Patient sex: M
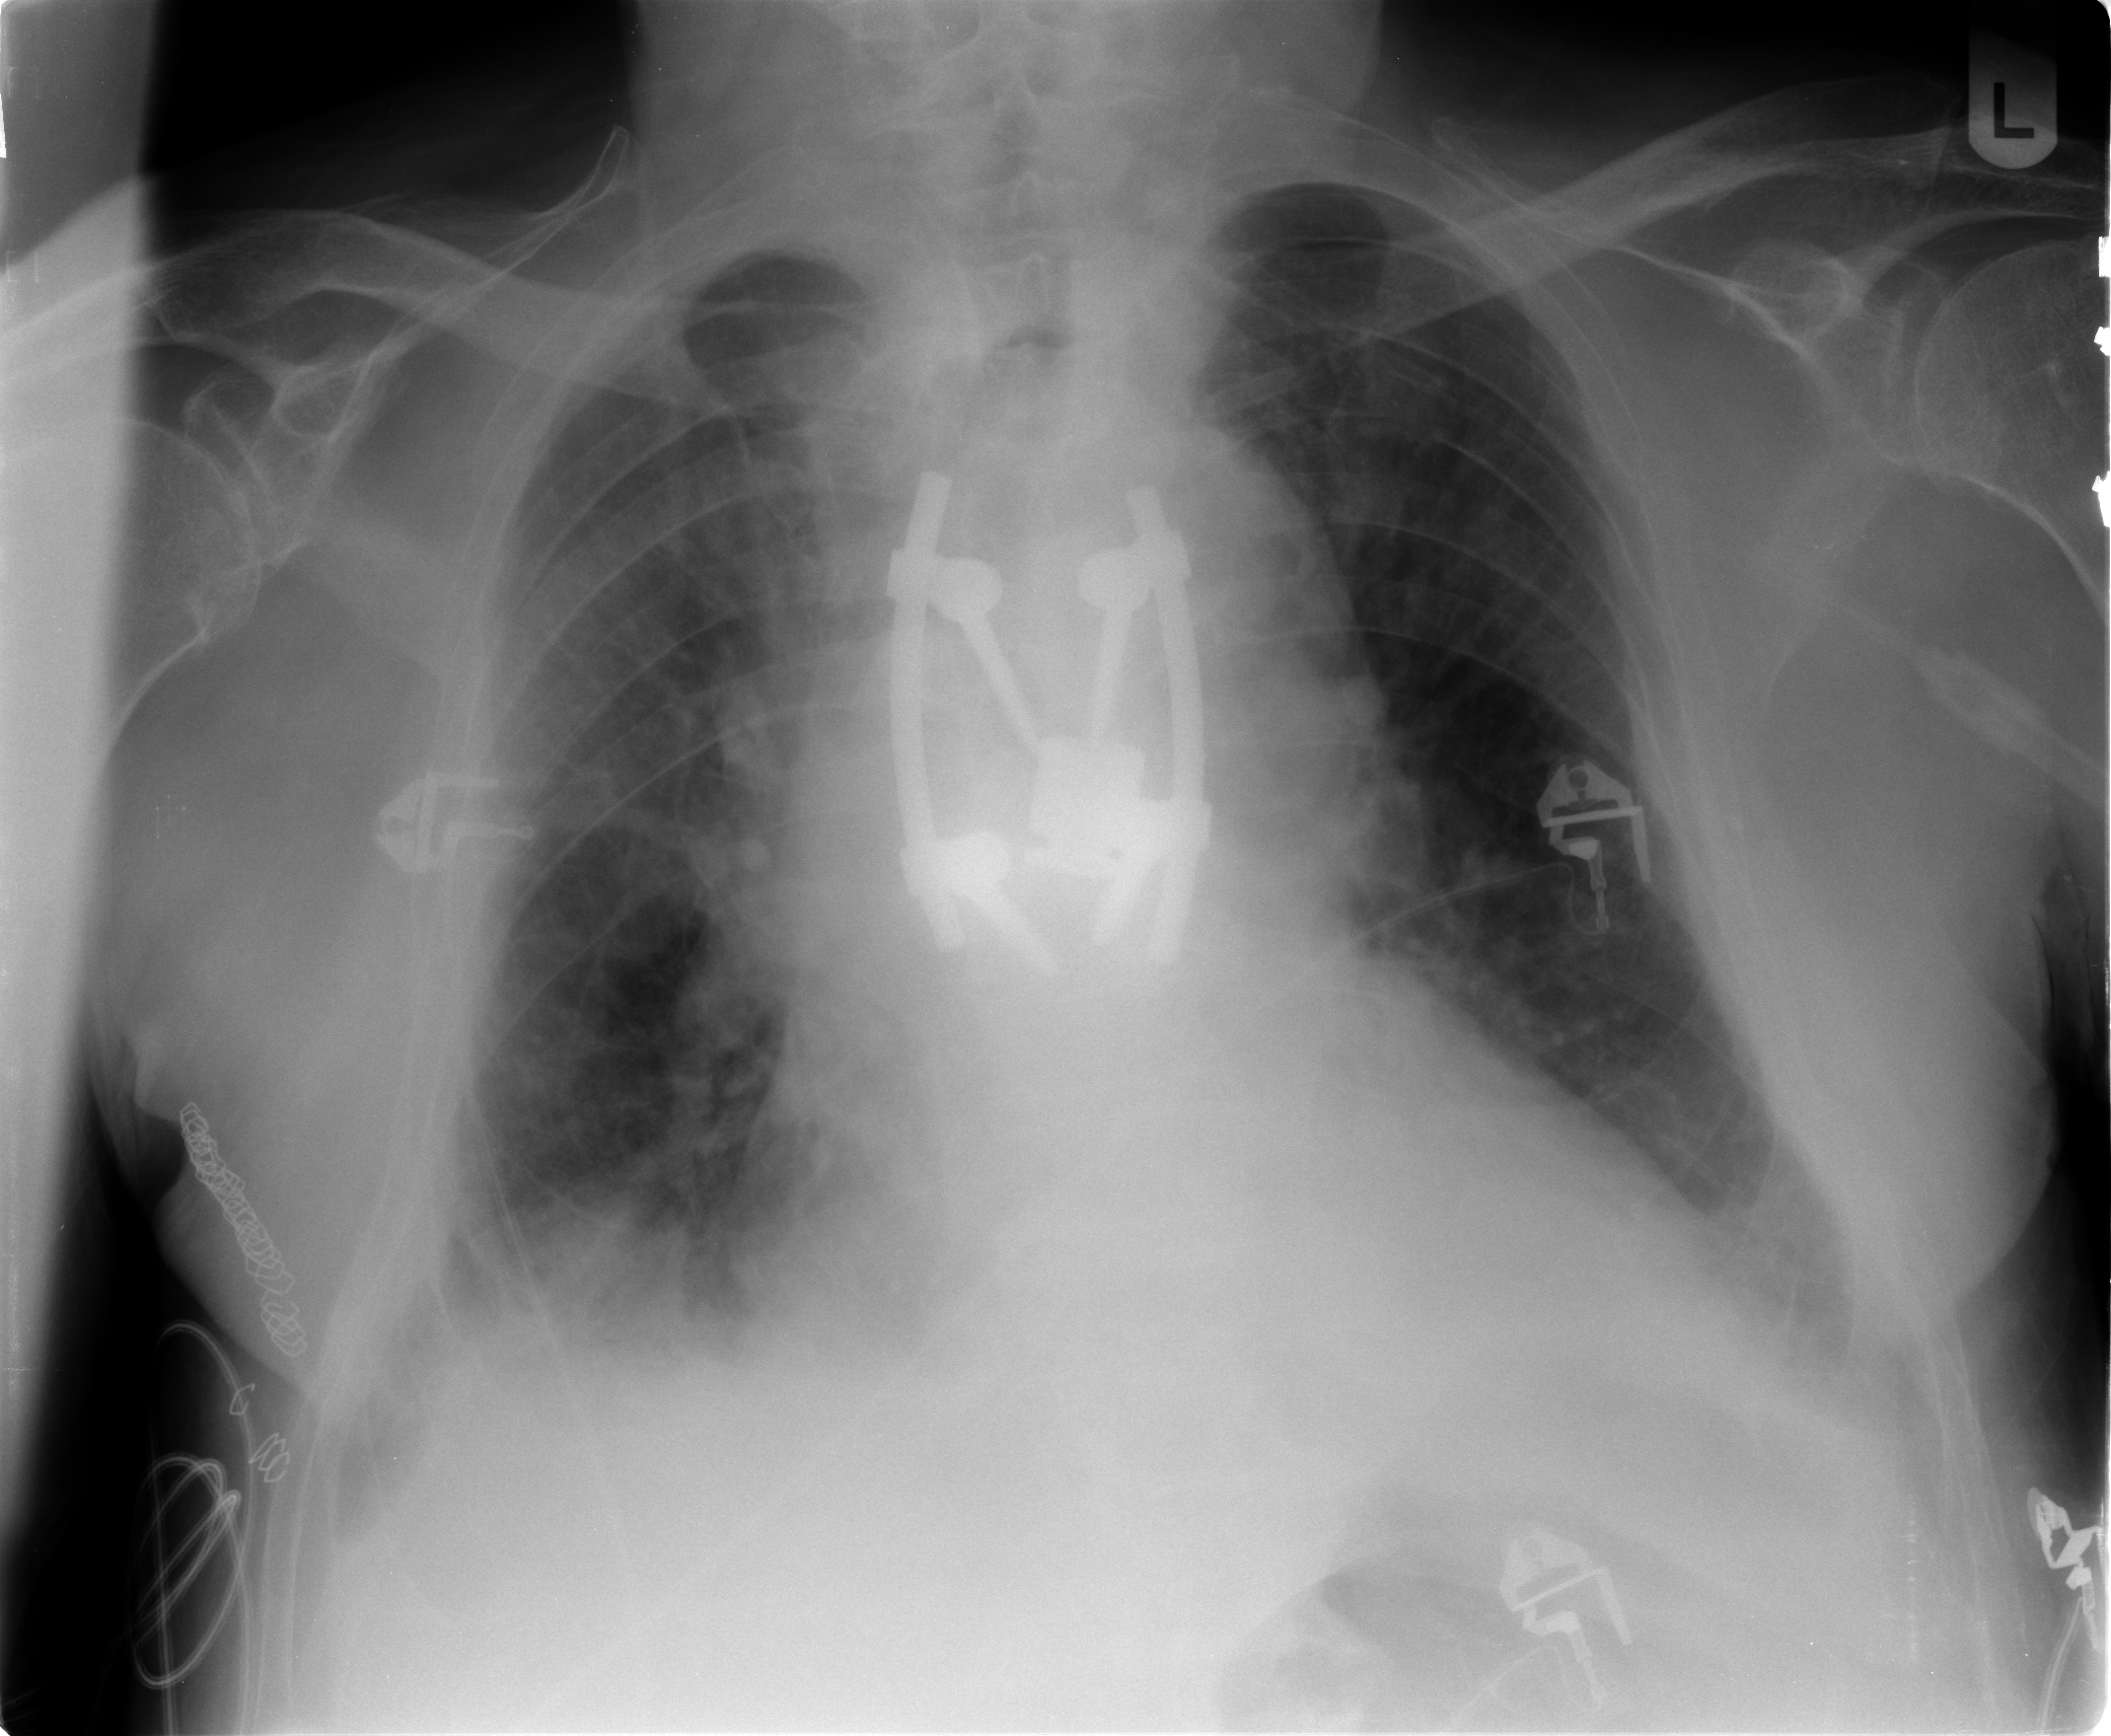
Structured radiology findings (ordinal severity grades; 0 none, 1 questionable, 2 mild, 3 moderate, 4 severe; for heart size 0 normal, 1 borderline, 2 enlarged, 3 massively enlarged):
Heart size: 2
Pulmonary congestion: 2
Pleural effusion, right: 2
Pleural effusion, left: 1
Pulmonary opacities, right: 2
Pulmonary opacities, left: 0
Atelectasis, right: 2
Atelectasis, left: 2